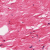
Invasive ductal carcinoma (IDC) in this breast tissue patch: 0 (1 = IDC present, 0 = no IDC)